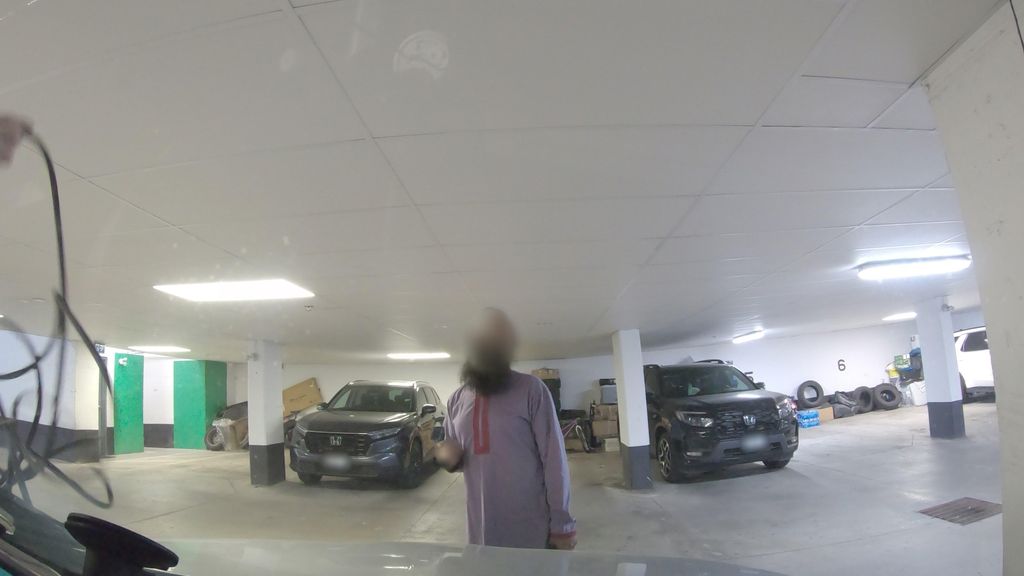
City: toronto